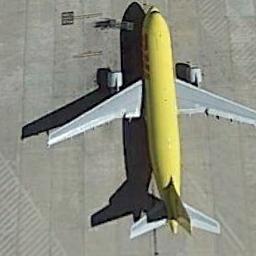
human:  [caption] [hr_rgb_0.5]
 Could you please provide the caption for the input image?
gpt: A yellow airplane is parked on the runway .

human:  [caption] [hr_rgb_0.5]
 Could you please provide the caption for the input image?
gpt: An airplane with yellow fuselage and white wings is parked on the runway .

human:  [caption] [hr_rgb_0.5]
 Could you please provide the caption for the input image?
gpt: An airplane with two yellow fuselages in a clearing .

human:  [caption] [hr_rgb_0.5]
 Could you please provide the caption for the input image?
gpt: A yellow plane parked on the open area with some white marks .

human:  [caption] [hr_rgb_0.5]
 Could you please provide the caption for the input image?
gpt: There is an airplane in the parking lot .